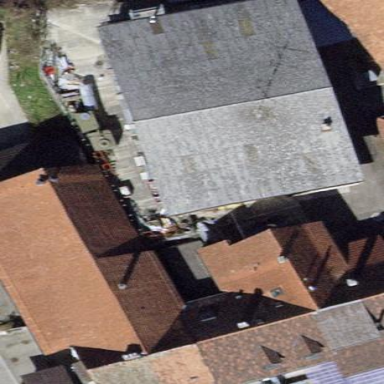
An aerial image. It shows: Gabled roofed house.